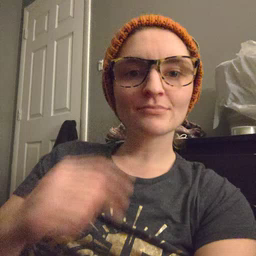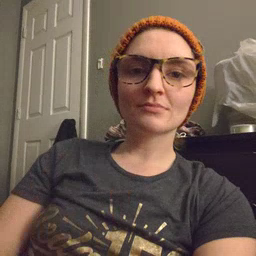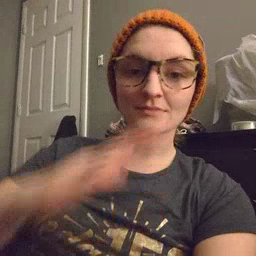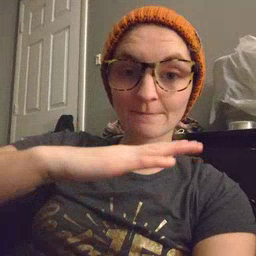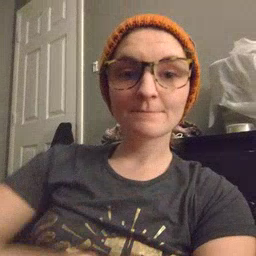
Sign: table